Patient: sex F, age 54
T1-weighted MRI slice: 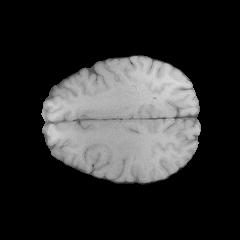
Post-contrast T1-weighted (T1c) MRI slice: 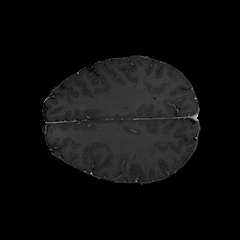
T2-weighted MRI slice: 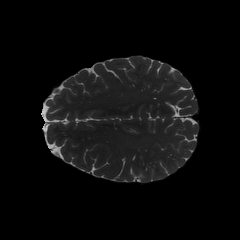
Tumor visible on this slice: no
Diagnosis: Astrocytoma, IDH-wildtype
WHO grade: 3